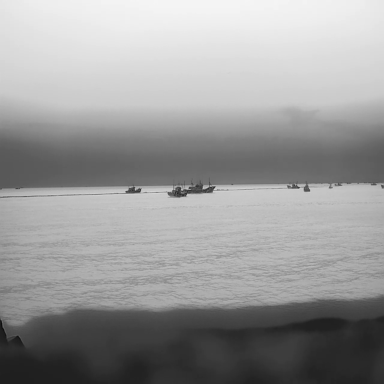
There are 12 objects shown in the infrared image, including 11 bulk_carriers, and a sailboat.